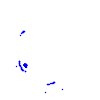
Particle: kaon